Question: I'm developing a schema matching visualization tool. I have the problem that I have to draw trees and the links between them like this image:

However, the tool in the image uses Swing but I use JFace.
Is there any visualization toolkit that support this ?
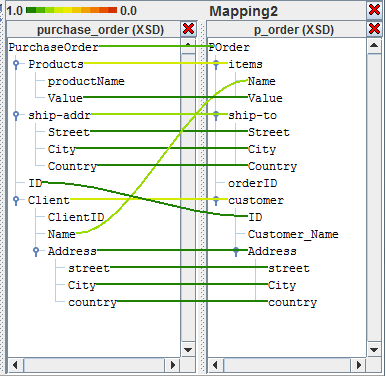
Answer: I know this a bit post is old, but it keeps coming up when I search for a solution to connect two nodes in JFace TreeViewer. On <URL>. Hope this helps someone.